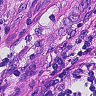
Metastatic tissue present: yes